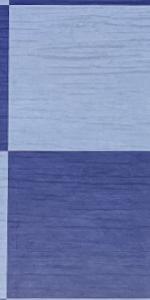
Label: Empty